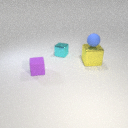
small purple rubber cube to the left of small cyan metal cube